Question: I was trying to add my ASP.NET website in IIS 7.5 on my local computer. I followed these steps in IIS Manager.
- -
On trying to browse the website, I am getting this error
> The requested page cannot be accessed because the related configuration data for the page is invalid
Here's the screenshot:

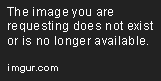
Answer: It sounds like the process your IIS App Pool is running under does not have read access to the directory you specified.
The IIS App Pool is probably running under Network Service or ASP .NET 4.0 account depending on the version of .NET you're using.
Try navigating to the physical directory and changing the security properties to give Network Service and ASP .NET 4.0 (if it exists on your computer) Read access.